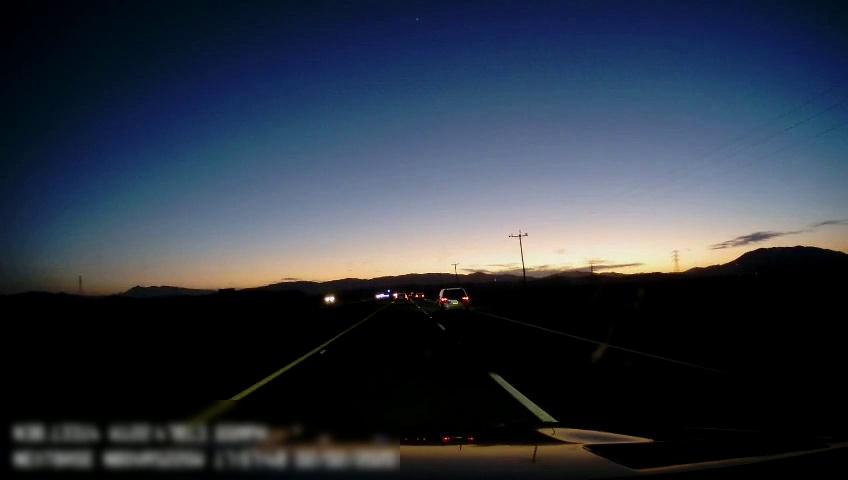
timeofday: Dusk/Dawn/Twilight
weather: Sunny
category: Drivable Space
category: Vehicles | Car
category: Vehicles | SUV
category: Vehicles | SUV
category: Vehicles | SUV
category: Lanes | Alternate Lane
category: Lanes | Current Lane
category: Lanes | Current Lane